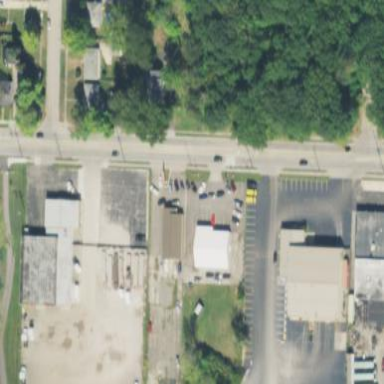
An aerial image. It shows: Retail area.